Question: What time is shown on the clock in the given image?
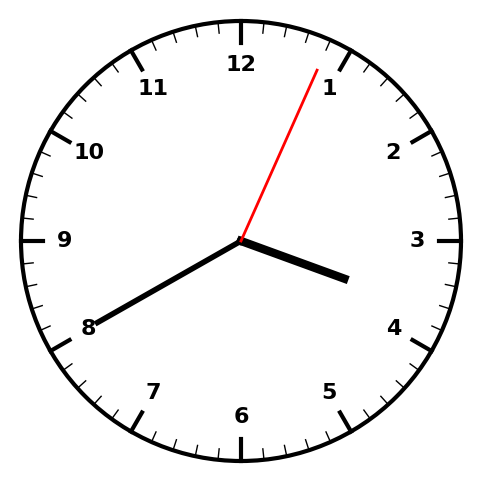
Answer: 03:40:04